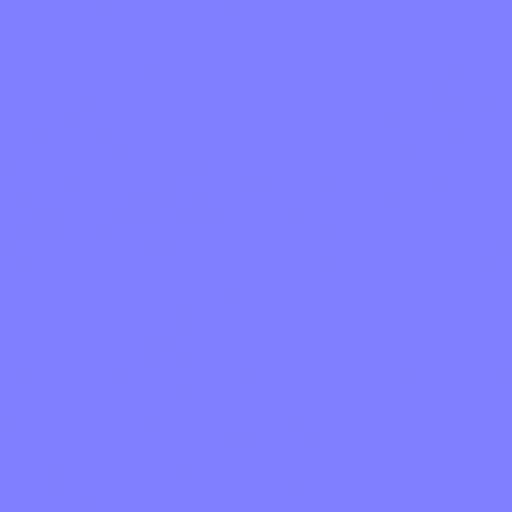
fingerprints smear